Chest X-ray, AP view. Patient: 10 years old, sex F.
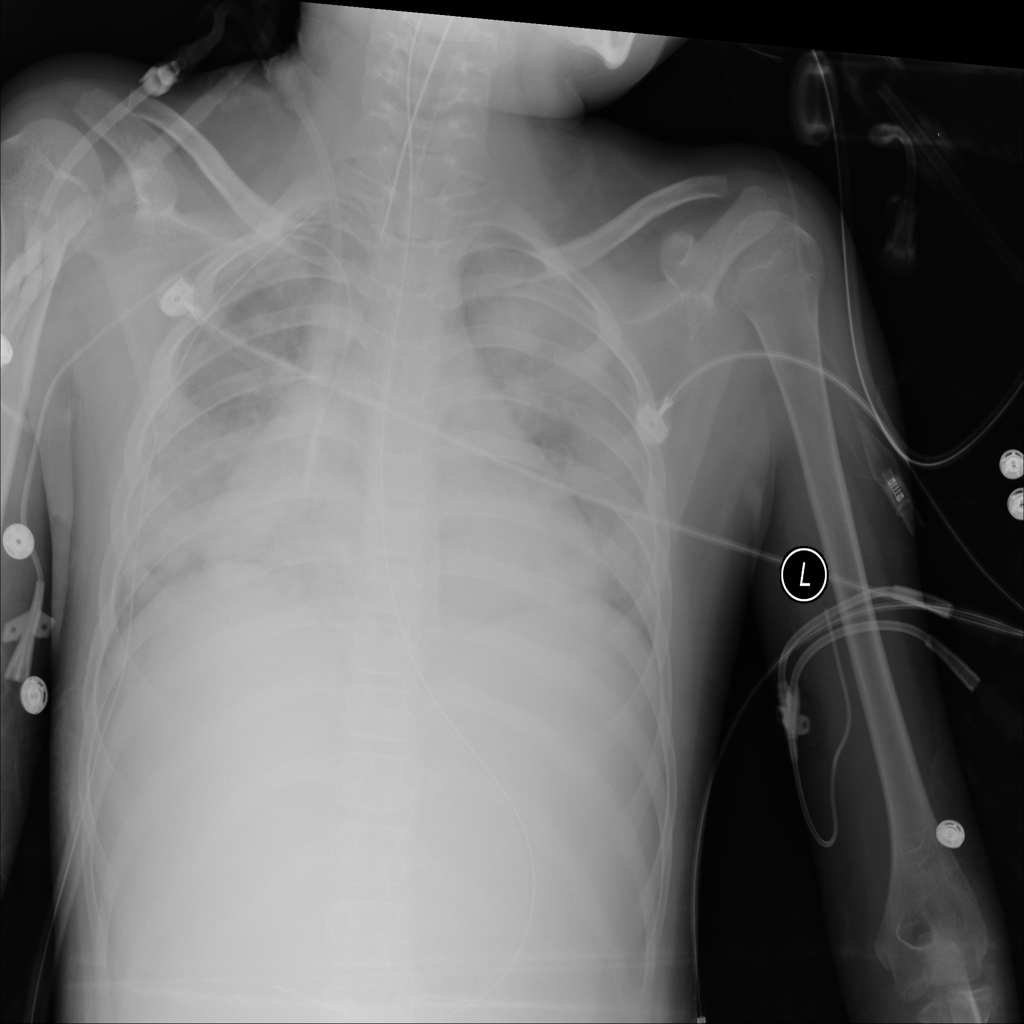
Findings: No Finding